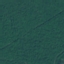
Land use / land cover class: Forest